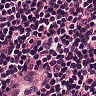
Metastatic tissue present: no